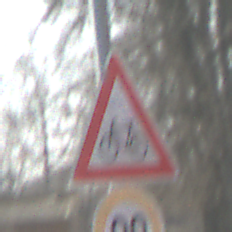
Verkehrszeichen: RadverkehrRechts
Zusatzzeichen unten: Geschwindigkeit80
Umgebung: Outdoor, Suburban
Tageszeit: MorningAfternoon
Wetter: PartlyCloudy
Licht: Natural
Jahreszeit: NotSpecified
Kontrast: HighContrast